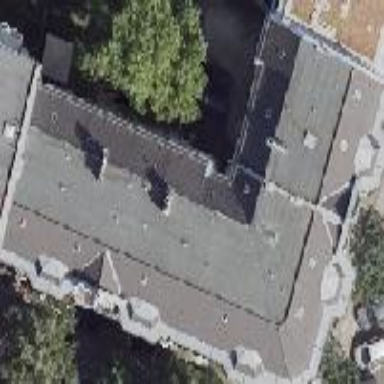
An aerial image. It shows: Apartment building with double saltbox roof shape.